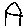
Label: house